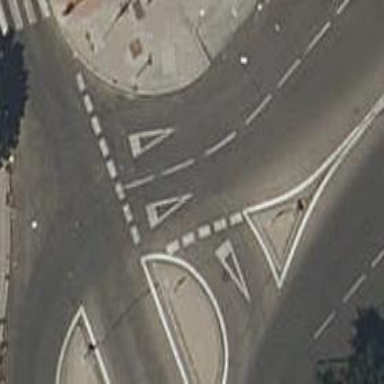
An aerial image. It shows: Road with "give way" sign.